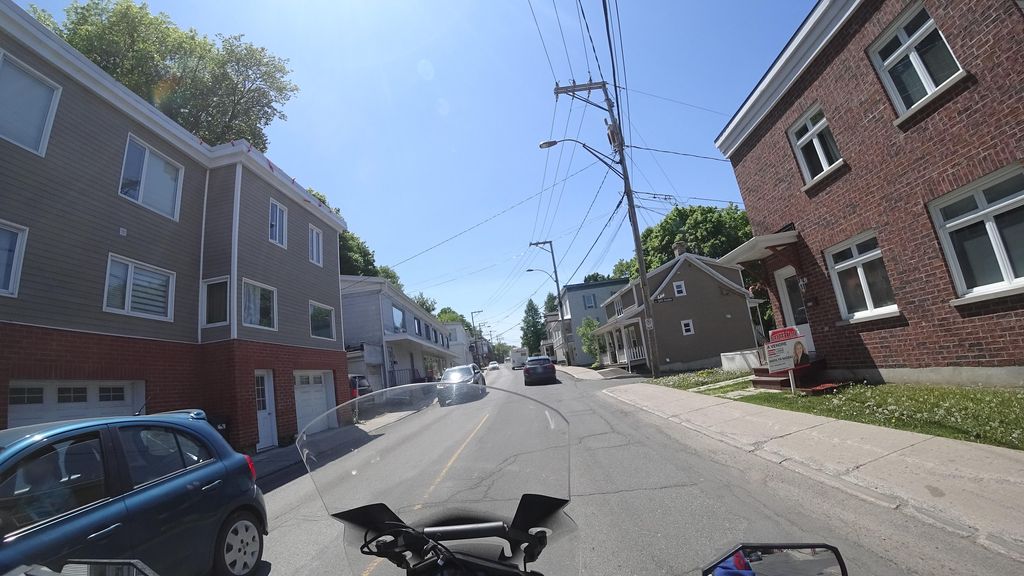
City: quebec_city